Question: I want to implement the function by Javascript as below screenshot.
In one Input element, there some others elements, then want to do:
1. Select all the elements in the Input field.
2. Press 'Delete' key to delete the selected elements.

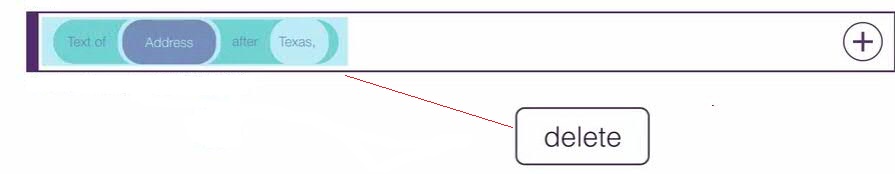
Answer: I'm not sure I understand the question completely, so please make a comment if I am not answering your question.
What I believe you want to do is delete an HTML element by selecting it, and then pressing the 'delete' key.
'''
<div contentEditable="true" style="outline: none">
<img src="http://findicons.com/files/icons/385/game_stars/64/mario.png" />
<img src="http://orig14.deviantart.net/f682/f/2010/331/4/e/darth_vader_icon_64x64_by_geo_almighty-d33pmvd.png" />
<img src="http://icons.iconarchive.com/icons/rokey/the-blacy/64/grimace-icon.png" />
</div>
'''
What I did was I added the Attribute 'contenteditable' which allows the contents inside of the '<div>' to be edited by the user.